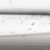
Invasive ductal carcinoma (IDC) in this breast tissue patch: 0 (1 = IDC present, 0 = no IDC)